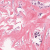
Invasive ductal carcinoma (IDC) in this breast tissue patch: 1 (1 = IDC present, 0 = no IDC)